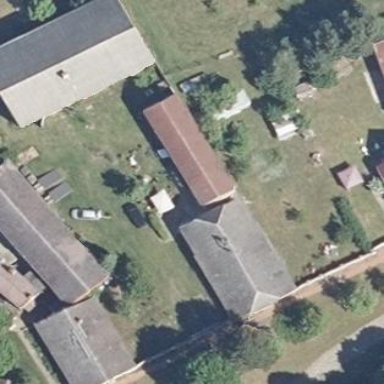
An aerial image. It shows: Building with gabled roof.